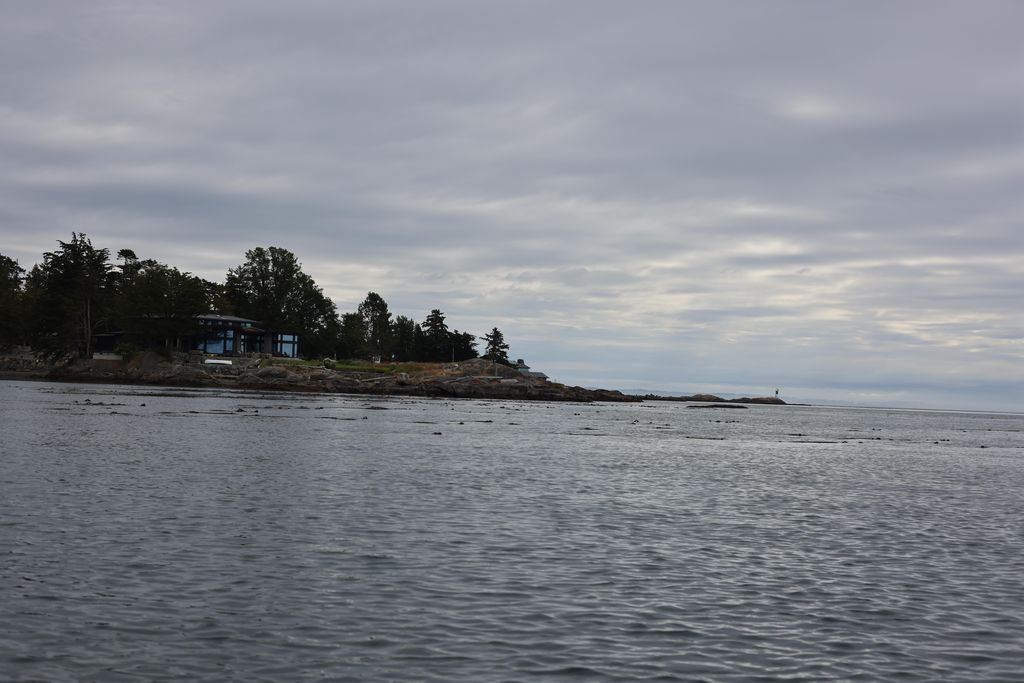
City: victoria